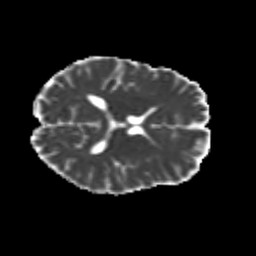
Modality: MD
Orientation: axial
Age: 25
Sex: female
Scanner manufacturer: siemens
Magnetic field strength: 3 T
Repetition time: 3.5 s
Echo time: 0.104 s